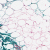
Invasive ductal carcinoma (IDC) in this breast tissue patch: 0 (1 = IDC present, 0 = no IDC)